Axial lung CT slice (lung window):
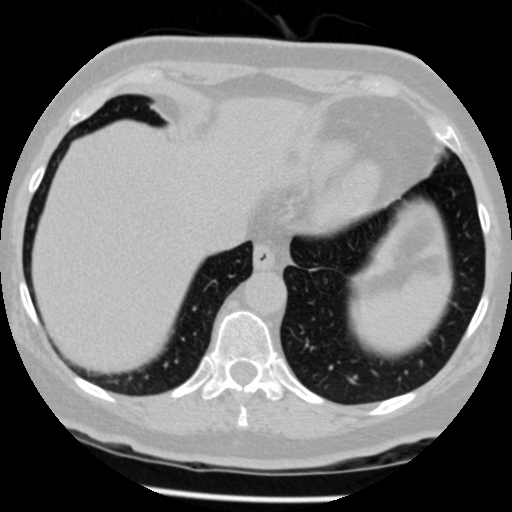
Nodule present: no